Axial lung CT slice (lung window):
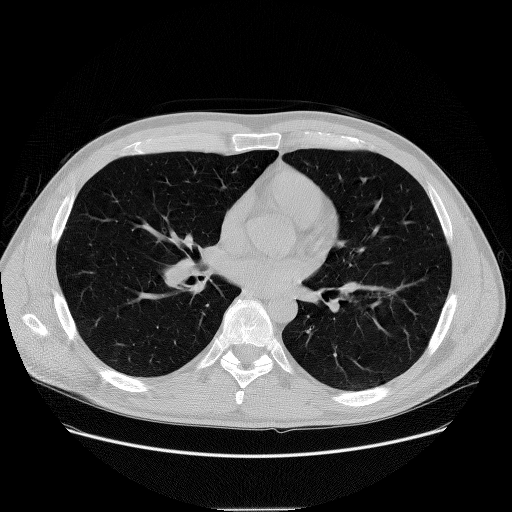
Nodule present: no